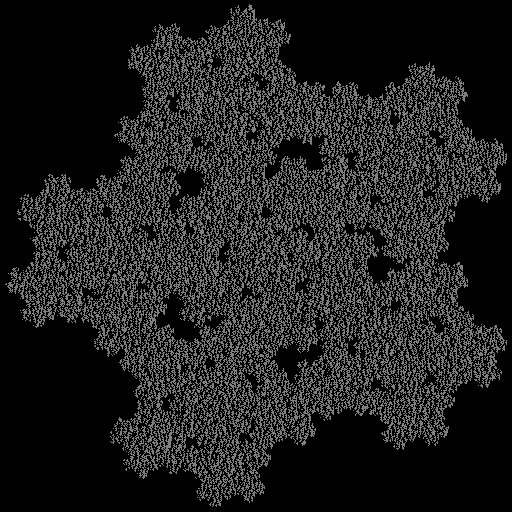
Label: mcWorter_pedigree